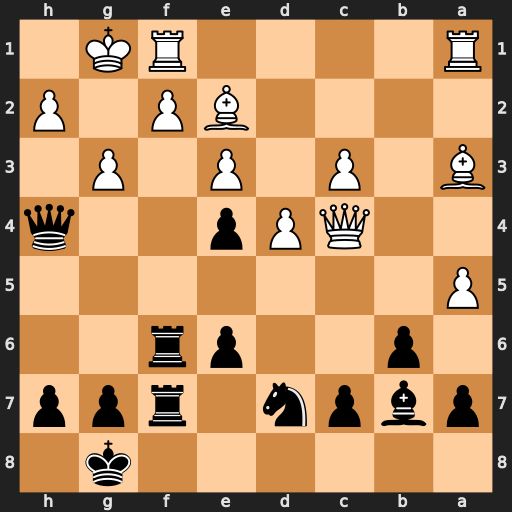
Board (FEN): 6k1/pbpn1rpp/1p2pr2/P7/2QPp2q/B1P1P1P1/4BP1P/R4RK1
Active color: b
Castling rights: -
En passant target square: -
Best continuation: Qh3 Bg4 Qxg4